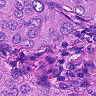
Metastatic tissue present: yes